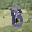
Label: 8